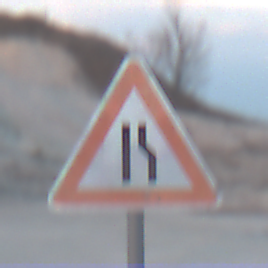
Verkehrszeichen: EinseitigVerengteFahrbahnRechts
Umgebung: Outdoor, Beach
Tageszeit: SunriseSunset
Wetter: PartlyCloudy
Licht: Natural
Jahreszeit: NotSpecified
Kontrast: MediumContrast